Question: This is the expansion diagram of a second-order Rubik's Cube. Given the initial state, you can perform 18 standard operations. Find the minimum number of steps to make the Rubik's Cube reach the restored state. The goal is to restore the cube to its original state, with green on the front face, white on the top, and yellow on the bottom, disregarding isomorphic configurations.
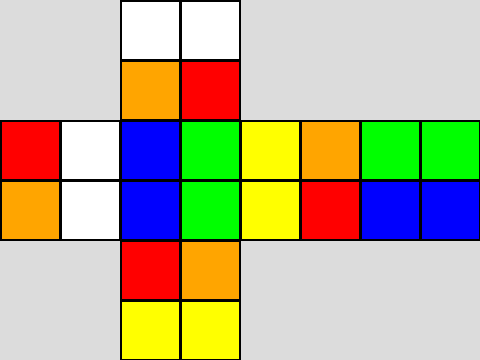
Answer: 2